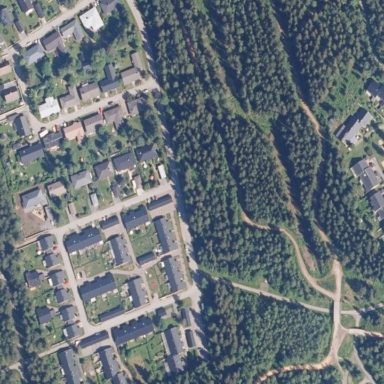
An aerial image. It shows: Residential area.